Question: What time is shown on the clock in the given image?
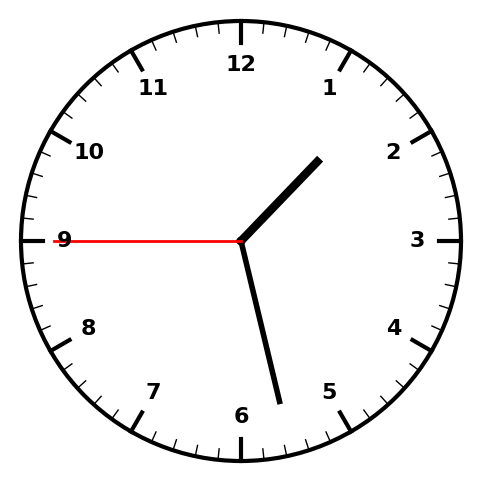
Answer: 01:27:45